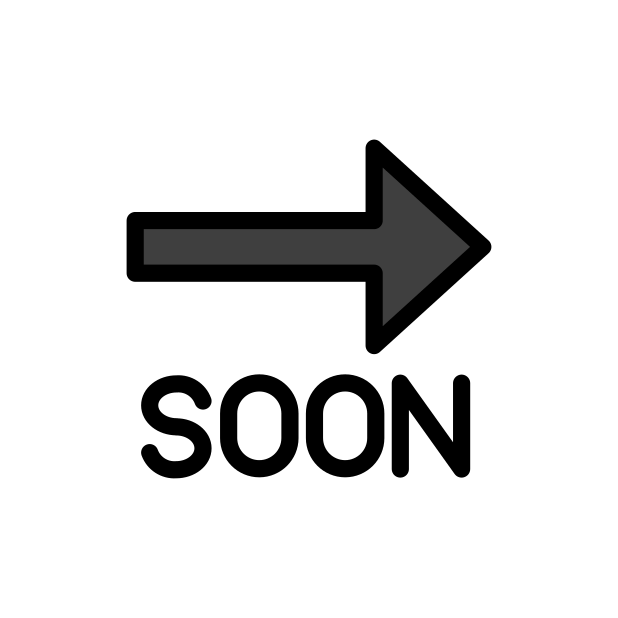
Emoji: 🔜
Name: soon with rightwards arrow above
Unicode: 0x1f51c